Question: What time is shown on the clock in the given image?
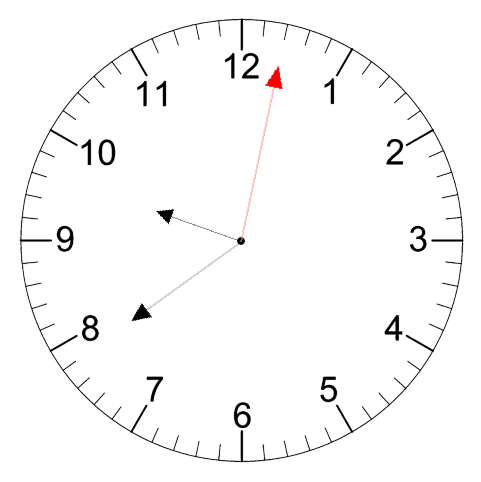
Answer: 09:39:02